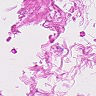
Metastatic tissue present: no